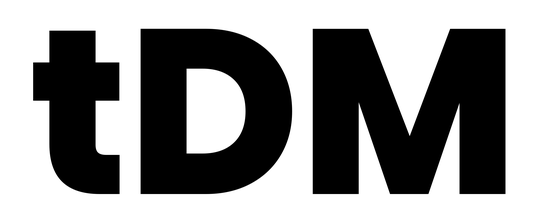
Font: Poppins-ExtraBold